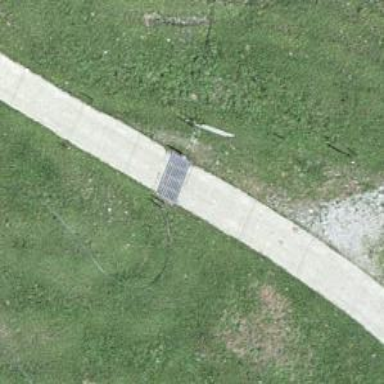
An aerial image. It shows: Cattle grid.